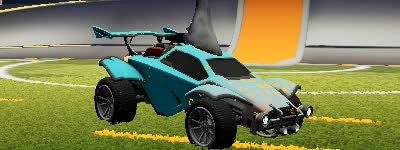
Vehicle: octane